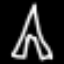
Label: The Eiffel Tower